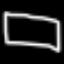
Label: square